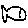
Label: fish